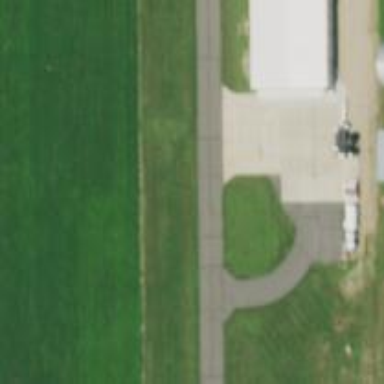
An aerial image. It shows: Asphalt runway at the airport.